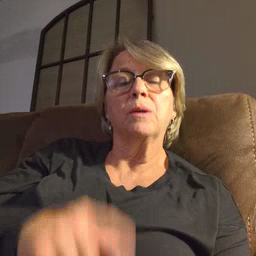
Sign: fish